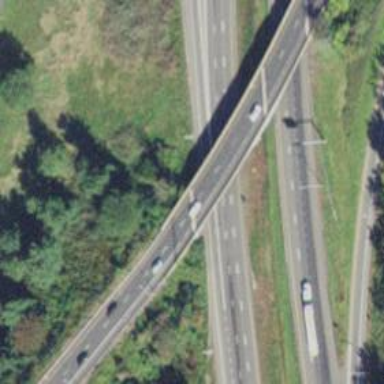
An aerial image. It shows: View of motorway.